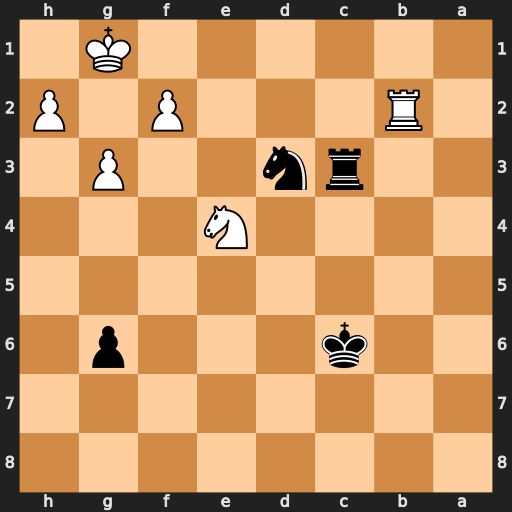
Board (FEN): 8/8/2k3p1/8/4N3/2rn2P1/1R3P1P/6K1
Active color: b
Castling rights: -
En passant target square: -
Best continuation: Rc1+ Kg2 Nxb2